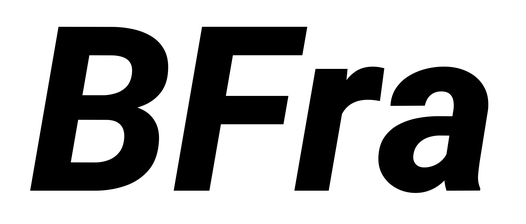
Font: Roboto-Italic_ExtraBold_Italic